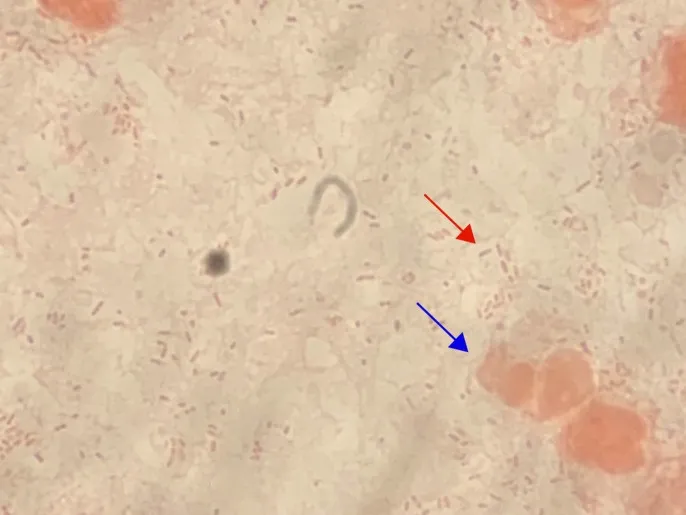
Gram-stain demonstrating small Gram-negative bacilli (red arrow) in the presence of polymorphonuclear cells (blue arrow) on high power field microscopy.
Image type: pathology (gram)